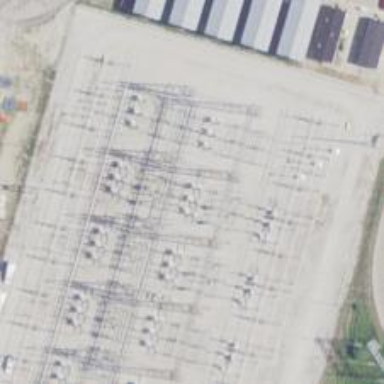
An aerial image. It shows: Switch used for power control.